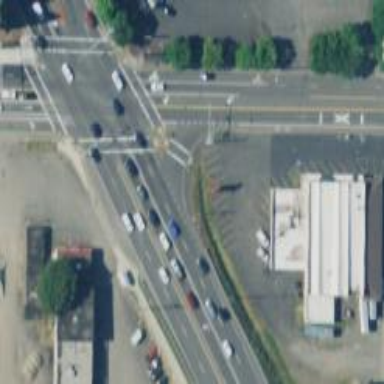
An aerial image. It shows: Solid stop line on the road marking.